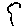
Label: tree